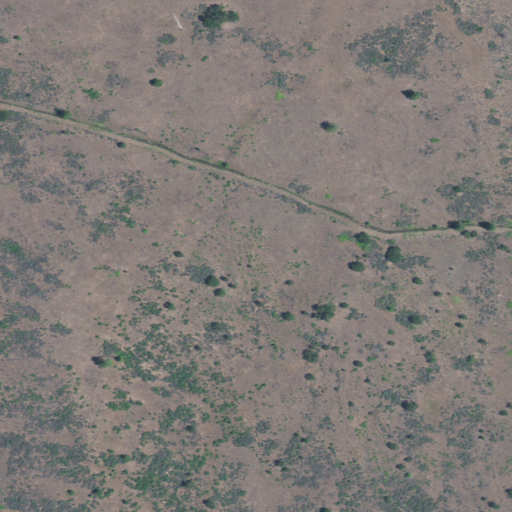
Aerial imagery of plain(s) in Oregon named Rocky Flat containing shrub and evergreen forest